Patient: sex F, age 60
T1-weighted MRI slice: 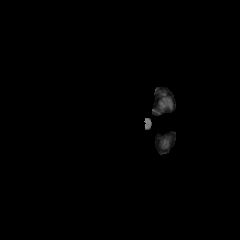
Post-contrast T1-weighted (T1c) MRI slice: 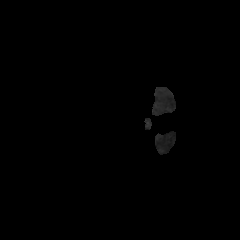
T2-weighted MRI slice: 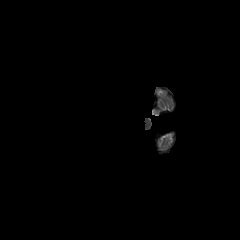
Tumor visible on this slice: no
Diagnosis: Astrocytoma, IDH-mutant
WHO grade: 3